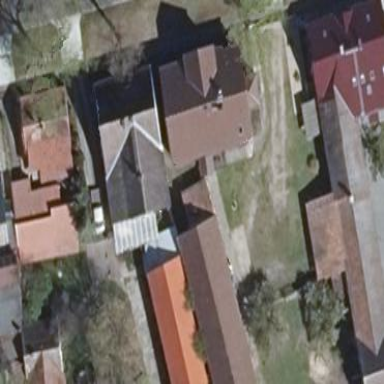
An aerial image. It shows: House with multiple parts.